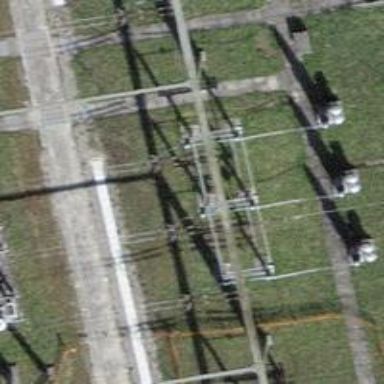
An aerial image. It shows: Insulator used in power equipment.